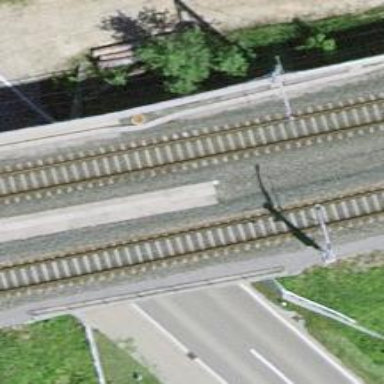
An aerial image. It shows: Railway bridge with electrified contact line. There is one track on the bridge.